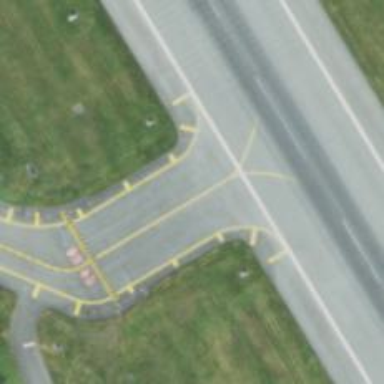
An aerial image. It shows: View of taxiway at the airport.